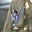
Label: 4